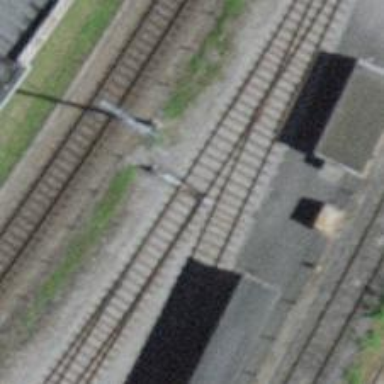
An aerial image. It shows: Railway switch.